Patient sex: M
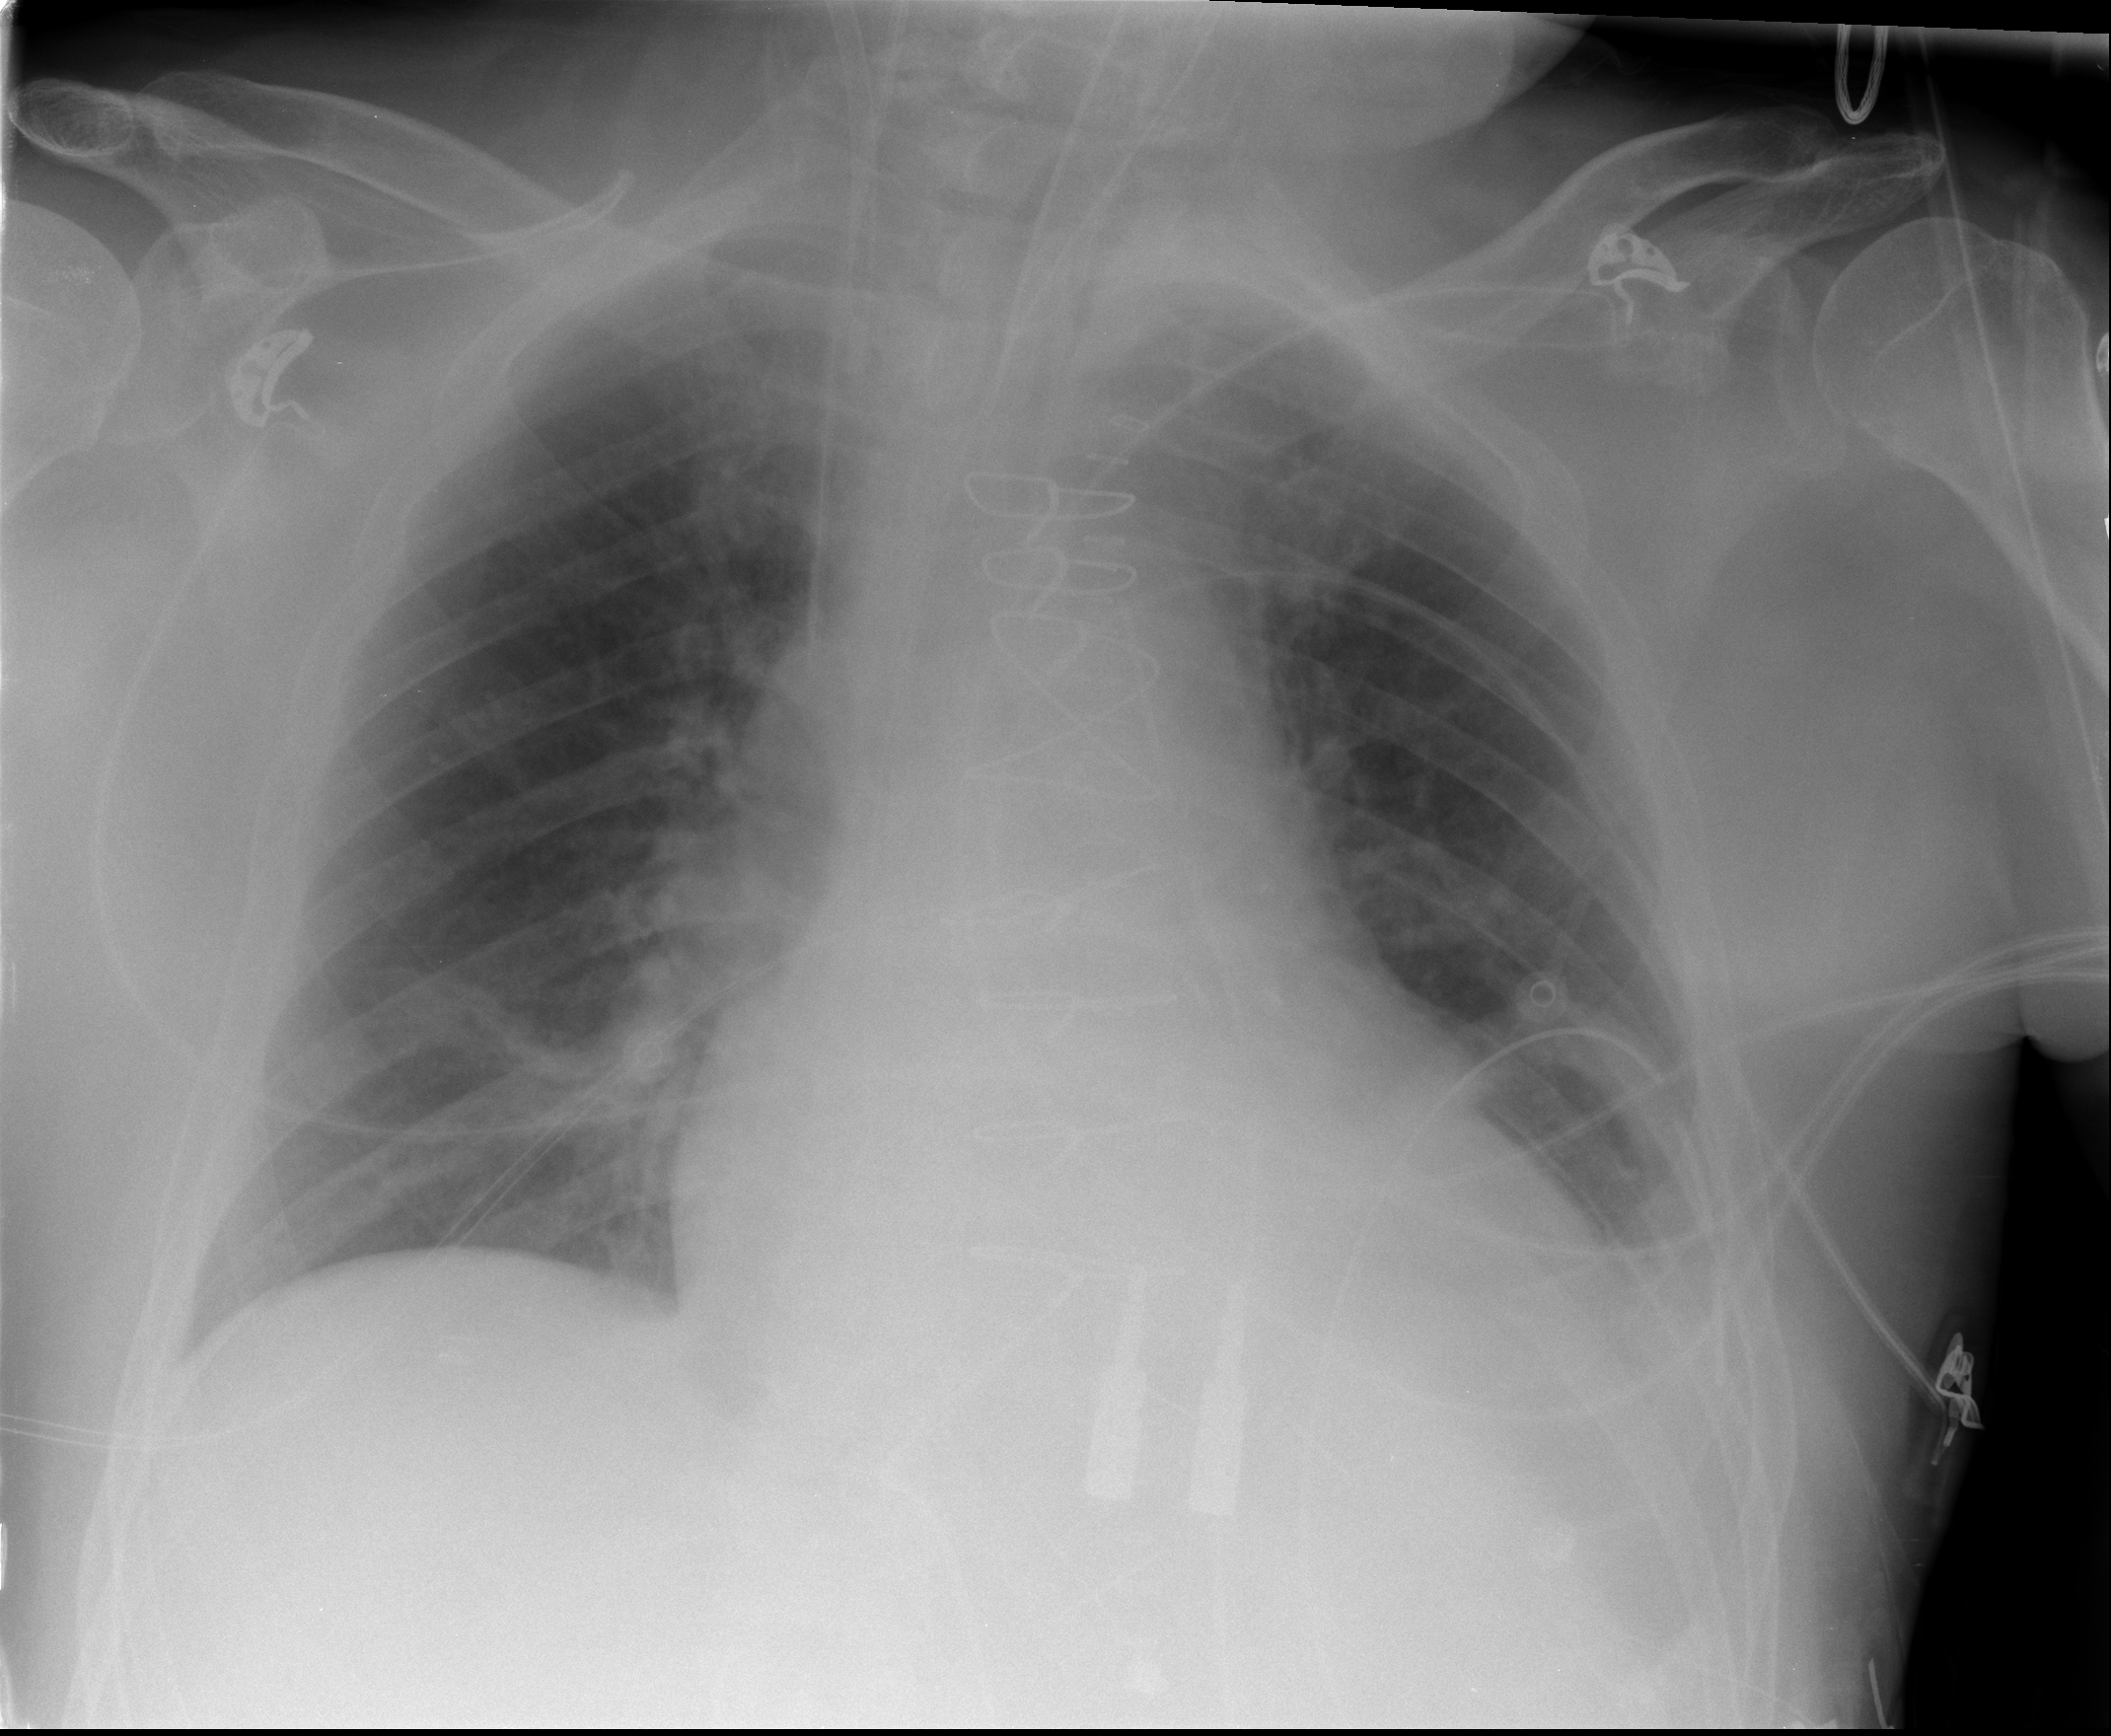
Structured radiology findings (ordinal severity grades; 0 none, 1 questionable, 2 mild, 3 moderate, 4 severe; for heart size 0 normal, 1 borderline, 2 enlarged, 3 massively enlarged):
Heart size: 2
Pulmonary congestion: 2
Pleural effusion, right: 0
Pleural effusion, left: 2
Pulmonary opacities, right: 0
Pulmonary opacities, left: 0
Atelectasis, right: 0
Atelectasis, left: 0